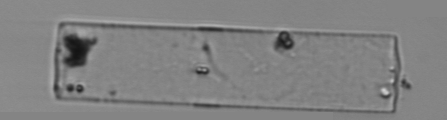
Label: Guinardia_flaccida